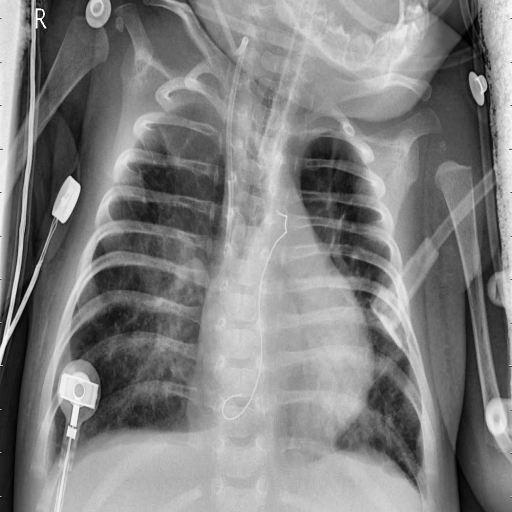
Finding: PNEUMONIA